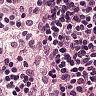
Metastatic tissue present: no